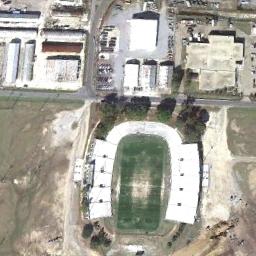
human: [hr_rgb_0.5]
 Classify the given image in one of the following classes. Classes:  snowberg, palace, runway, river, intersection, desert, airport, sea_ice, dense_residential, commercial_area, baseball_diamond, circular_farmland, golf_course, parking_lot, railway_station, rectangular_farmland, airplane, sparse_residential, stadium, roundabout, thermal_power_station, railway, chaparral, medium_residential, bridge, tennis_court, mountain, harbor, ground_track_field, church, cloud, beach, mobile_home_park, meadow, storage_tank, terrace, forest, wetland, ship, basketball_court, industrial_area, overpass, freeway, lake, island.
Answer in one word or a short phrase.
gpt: stadium